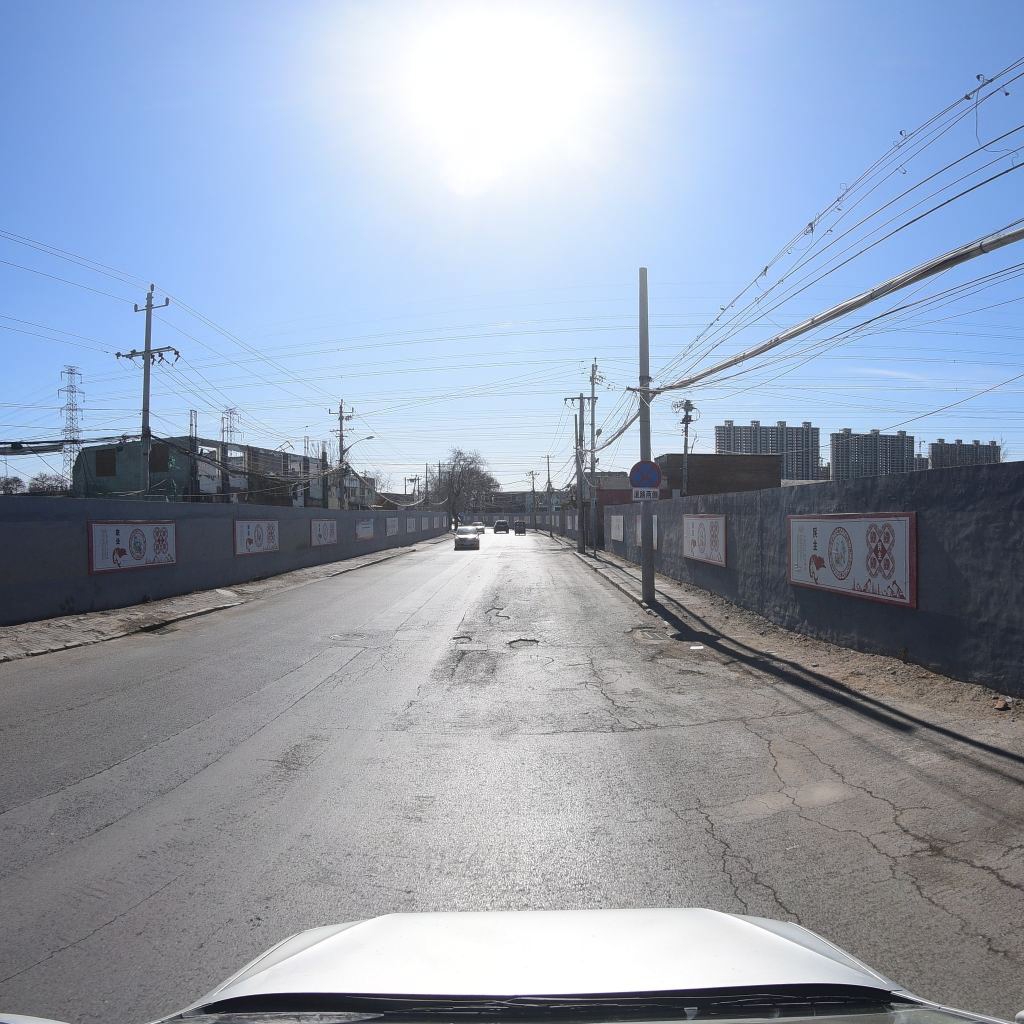
Region: Fengtai
Road damage annotations: longitudinal crack, transverse crack, pothole, pothole, longitudinal crack, manhole cover, longitudinal crack, alligator crack, alligator crack, longitudinal crack, pothole, longitudinal crack, alligator crack